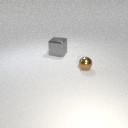
small brown metal sphere to the right of large gray metal cube